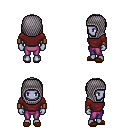
a pixel art fantasy rpg character, female body template, dark elf, purple skin, maroon long-sleeve shirt, magenta pants, white plain hairstyle, chain hood, leather bracers, brown slippers, four views (front, back, left, right), 2x2 character sprite sheet, small pixel art, hard edges, no anti-aliasing